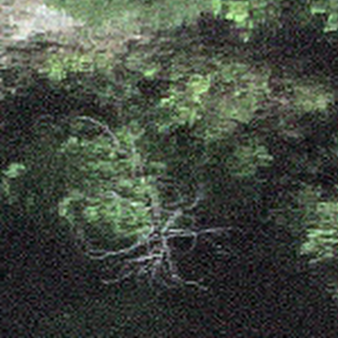
Label: other